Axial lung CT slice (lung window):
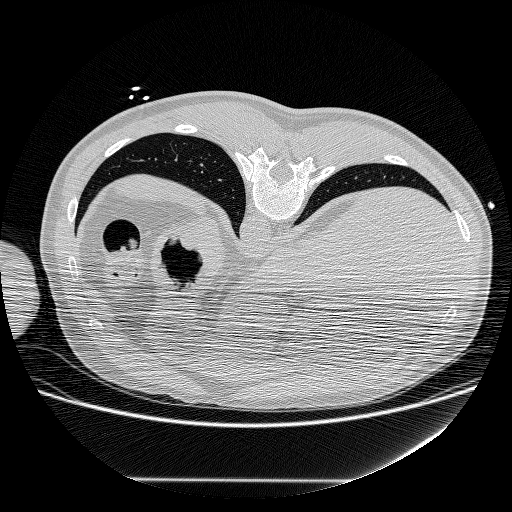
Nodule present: no